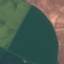
Land use / land cover: AnnualCrop